Question: Very new to iOS development. I'm trying to make an thing that will let me select a photo from the photo library, and display it. I'm using a storyboard with a navigation controller. I'm able to select and display the image just fine, but I can't figure out how to dismiss the imageview and return back to the image picker. I just get a fullscreen image and cant click anywhere to do anything. Code looks like this:
'''
snapViewController.h
#import <UIKit/UIKit.h>
@interface snapViewController : UIViewController <UIImagePickerControllerDelegate,
UINavigationControllerDelegate>
@property (strong, nonatomic) IBOutlet UIImageView *ImageView;
- (IBAction) done:(UIStoryboardSegue *)unwindsegue;
@end
'''
My .m
'''
snapViewController.m
#import "snapViewController.h"
@interface snapViewController ()
@end
@implementation snapViewController
- (void)viewDidLoad
{
[super viewDidLoad];
// Do any additional setup after loading the view, typically from a nib.
}
- (BOOL)prefersStatusBarHidden {
return YES;
[self setNeedsStatusBarAppearanceUpdate];
}
- (void) viewDidAppear:(BOOL)animated{
[super viewDidAppear:animated];
if (self.ImageView.image == nil){
UIImagePickerController * imagePickerController = [UIImagePickerController new];
imagePickerController.modalPresentationStyle = UIModalPresentationCurrentContext;
imagePickerController.delegate = self;
[self presentViewController:imagePickerController animated:NO completion:nil];
}
else {
}
}
- (void)imagePickerControllerDidCancel:(UIImagePickerController *)picker{
[self dismissViewControllerAnimated:YES completion:nil];
}
- (void) imagePickerController:(UIImagePickerController *)picker didFinishPickingMediaWithInfo:(NSDictionary *)info {
UIImage *image = [info valueForKey:UIImagePickerControllerOriginalImage];
self.ImageView.image = image;
[self.ImageView setUserInteractionEnabled:YES];
[self dismissViewControllerAnimated:YES completion:nil];
}
- (IBAction) done:(UIStoryboardSegue *)unwindsegue {
}
- (void)didReceiveMemoryWarning
{
[super didReceiveMemoryWarning];
// Dispose of any resources that can be recreated.
}
@end
'''
Storyboard looks like this, I stuck a toolbar on the bottom of the UIImageView with a done button:

Do I need to bind the done button to the '[self dismissViewControllerAnimated:YES completion:nil];' action? How can I do this? I've been struggling with this for a couple hours and can't figure it out. Thanks.
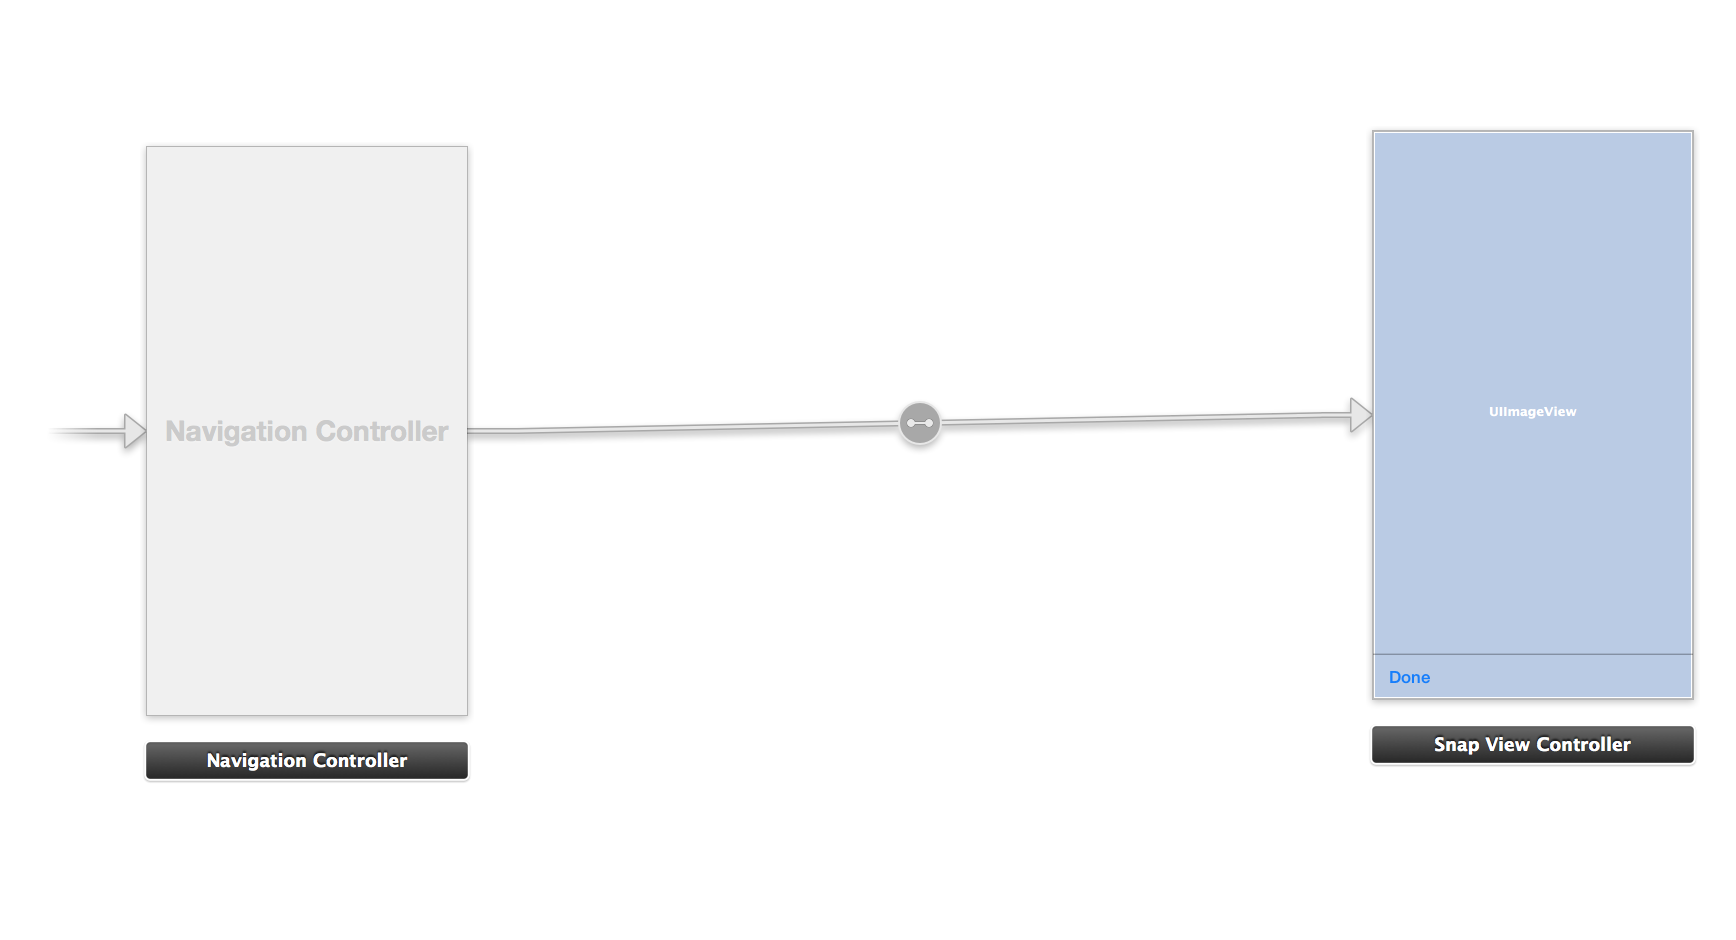
Answer: Read up a bit on views and windows and view controllers and stuff, came up with this:
'''
- (IBAction)kill:(id)sender {
self.ImageView.image = nil;
[self viewDidAppear:TRUE];
[self dismissViewControllerAnimated:NO completion:nil];
}
'''
I bound my done button to it and it looks like it works. It seems to be acceptable memory wise(opening and closing images multiple times doesn't ever make memory increase over what it was originally). It if this is not the right way to do it please let me know. Thanks.